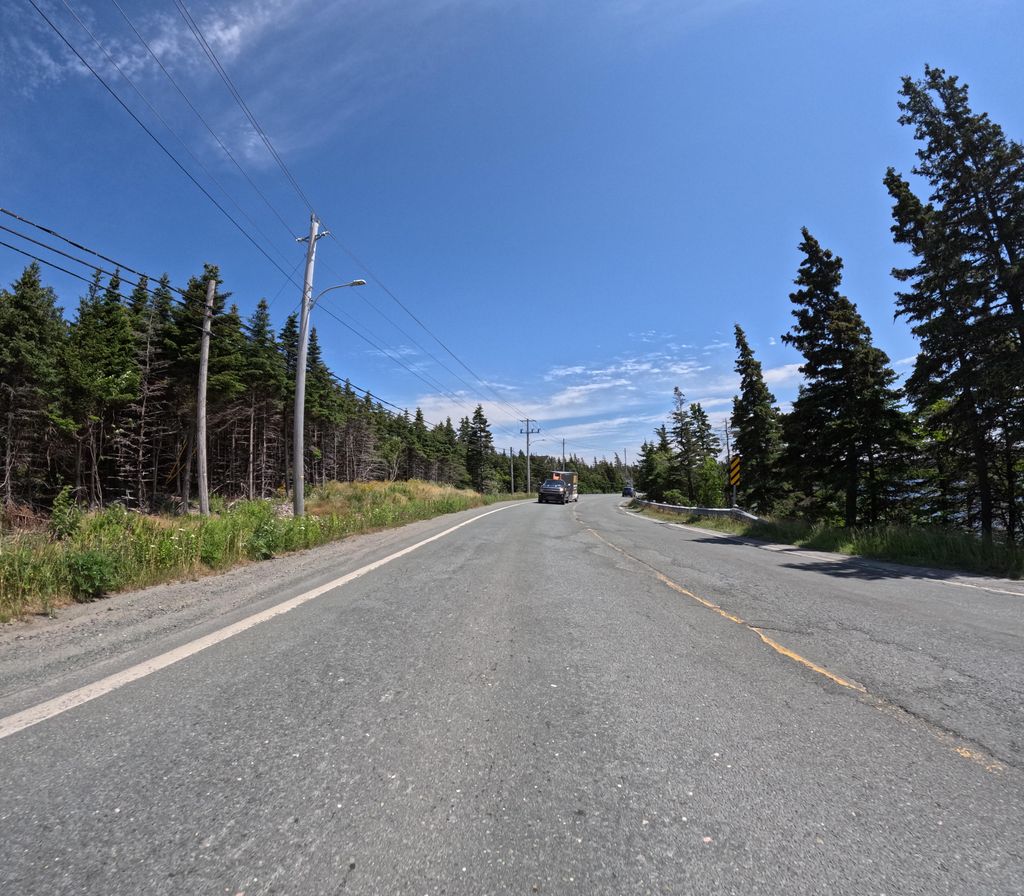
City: st_johns